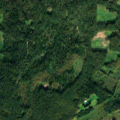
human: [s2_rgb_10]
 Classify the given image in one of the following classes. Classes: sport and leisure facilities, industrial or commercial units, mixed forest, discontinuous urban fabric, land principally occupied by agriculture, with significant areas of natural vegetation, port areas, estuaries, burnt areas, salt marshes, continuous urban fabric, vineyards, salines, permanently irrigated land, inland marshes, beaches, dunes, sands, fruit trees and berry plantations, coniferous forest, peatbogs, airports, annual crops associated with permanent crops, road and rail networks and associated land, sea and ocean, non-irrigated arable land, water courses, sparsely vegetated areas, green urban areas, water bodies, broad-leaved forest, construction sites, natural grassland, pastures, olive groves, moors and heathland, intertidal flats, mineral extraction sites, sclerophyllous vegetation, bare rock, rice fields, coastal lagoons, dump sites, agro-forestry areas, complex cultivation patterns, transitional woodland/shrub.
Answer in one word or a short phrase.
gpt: land principally occupied by agriculture, with significant areas of natural vegetation, broad-leaved forest, coniferous forest, mixed forest